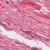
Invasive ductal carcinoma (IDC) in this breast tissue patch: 0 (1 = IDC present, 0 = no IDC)